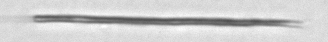
Label: fiber